Interaction volume radius: 5 \u00c5
Interaction volume height: 20 \u00c5
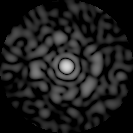
Disorder parameter: 0.8279